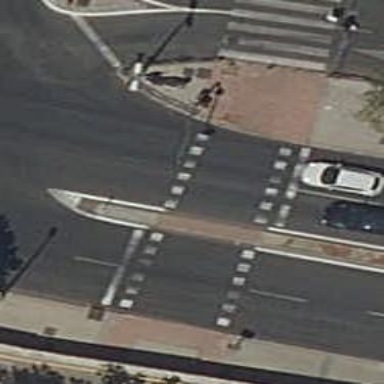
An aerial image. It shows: Footway crossing equipped with traffic signals.